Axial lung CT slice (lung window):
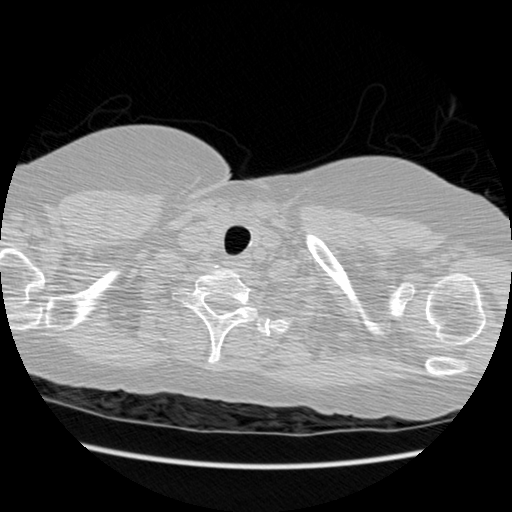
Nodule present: no